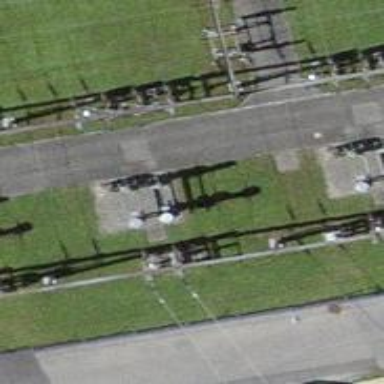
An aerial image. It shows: Endpoint of substation.